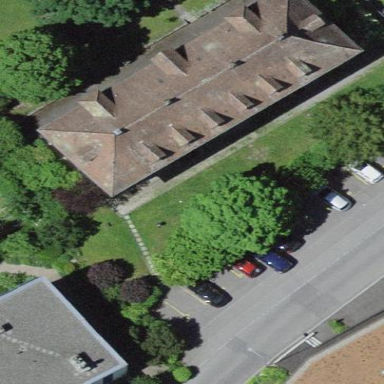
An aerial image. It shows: Street-side parking area.